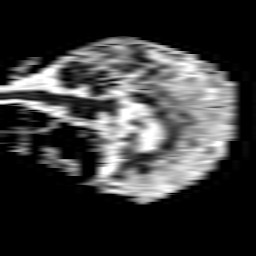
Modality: ADC
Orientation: sagittal
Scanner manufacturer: philips
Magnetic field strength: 1.5 T
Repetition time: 3.536 s
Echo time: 0.07194 s